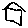
Label: house